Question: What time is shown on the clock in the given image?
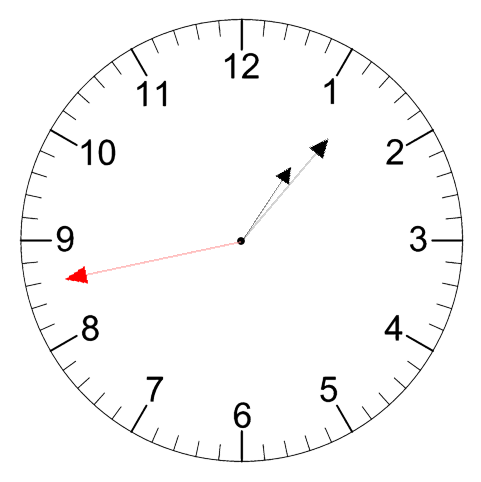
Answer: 01:06:43